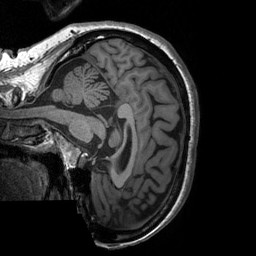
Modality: T1w
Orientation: sagittal
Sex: female
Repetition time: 1.95 s
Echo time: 0.026 s